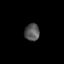
Tissue: skin
Cell type: Epithelial cells
Senescence score: 0.2019
Nuclear area (px): 250
Mean DAPI intensity: 86.66